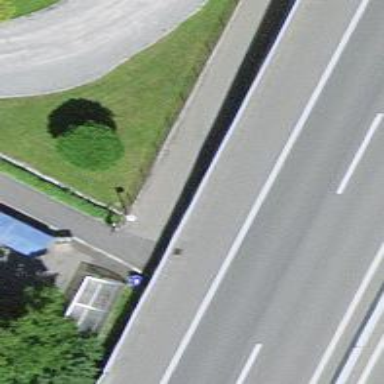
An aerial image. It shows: Paved footway.